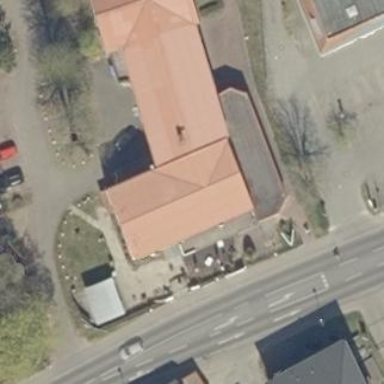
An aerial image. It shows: Hotel building.